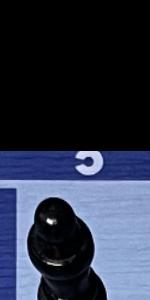
Label: Empty